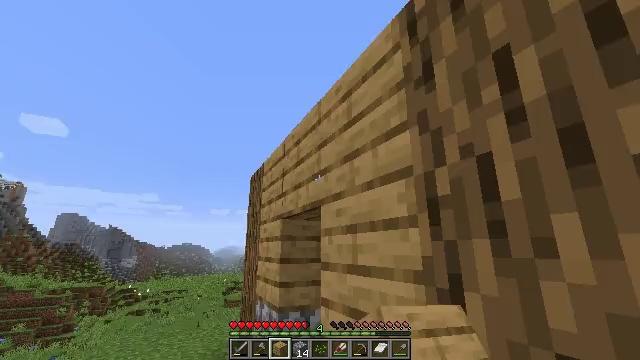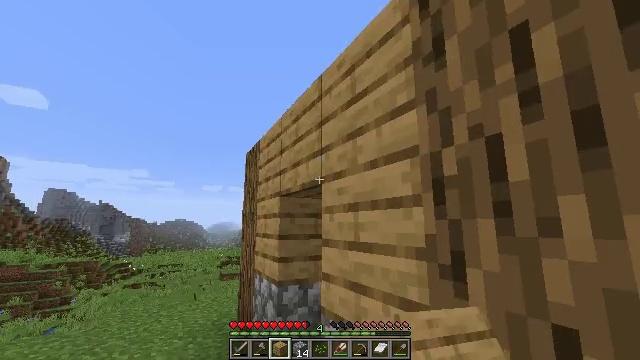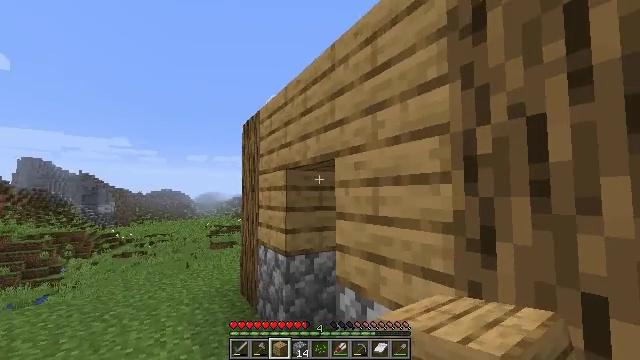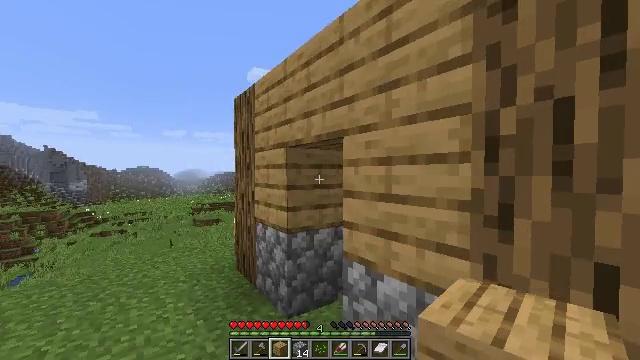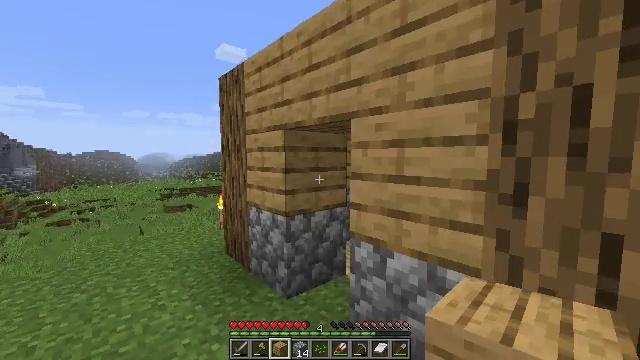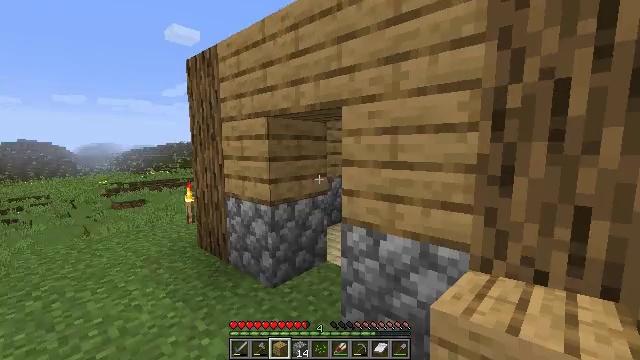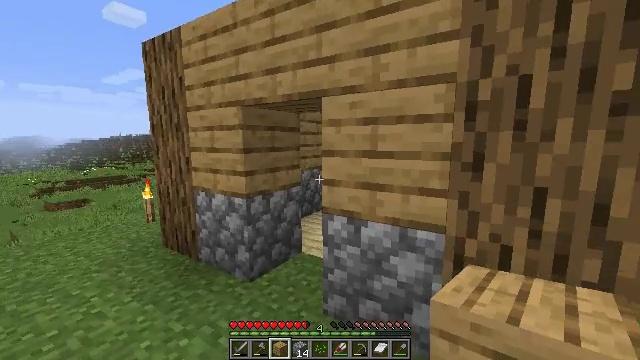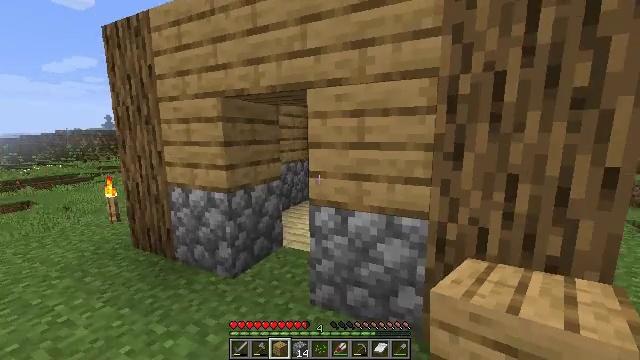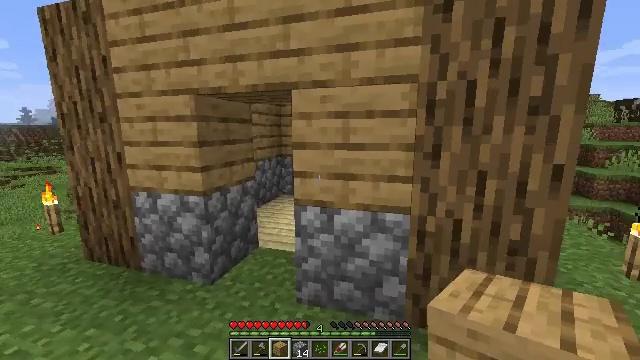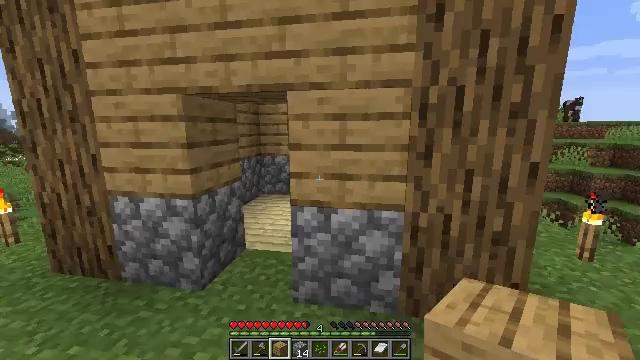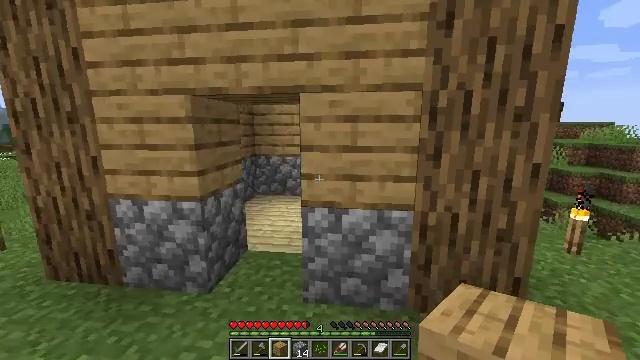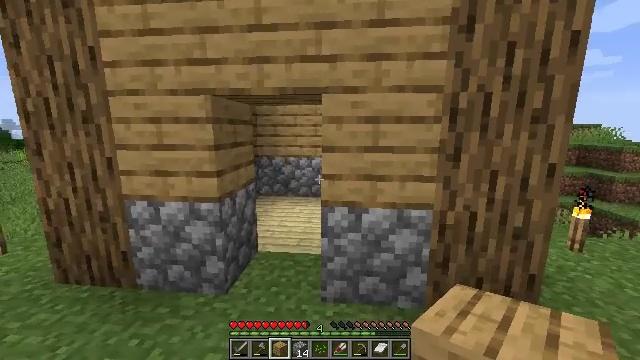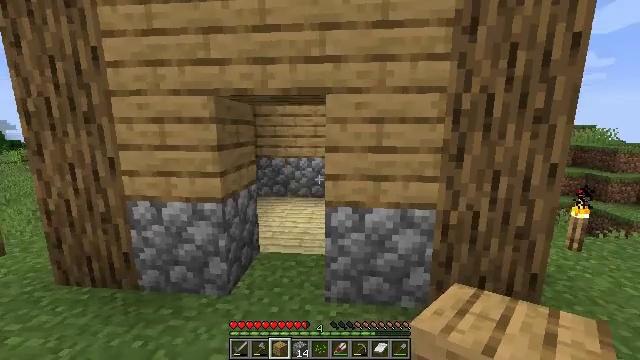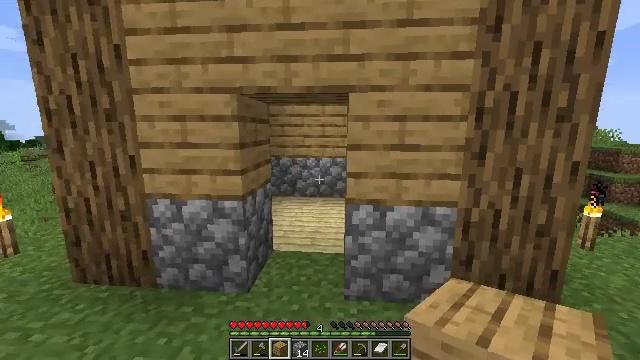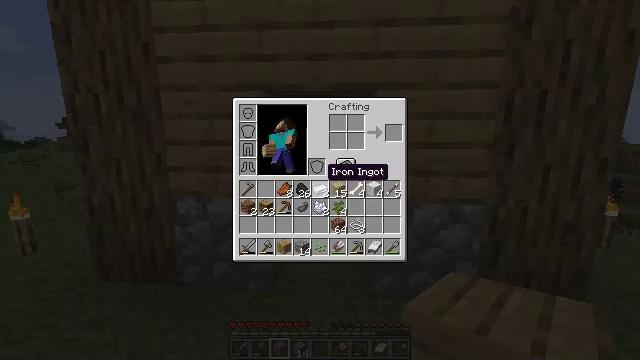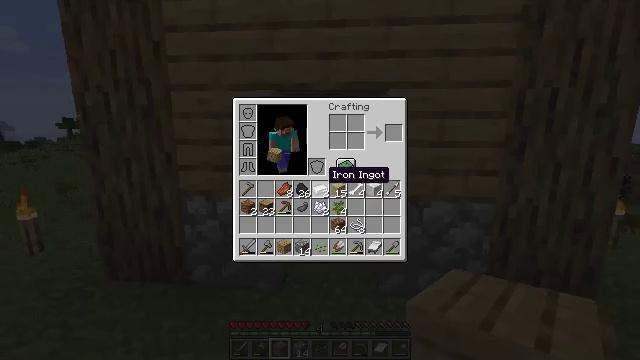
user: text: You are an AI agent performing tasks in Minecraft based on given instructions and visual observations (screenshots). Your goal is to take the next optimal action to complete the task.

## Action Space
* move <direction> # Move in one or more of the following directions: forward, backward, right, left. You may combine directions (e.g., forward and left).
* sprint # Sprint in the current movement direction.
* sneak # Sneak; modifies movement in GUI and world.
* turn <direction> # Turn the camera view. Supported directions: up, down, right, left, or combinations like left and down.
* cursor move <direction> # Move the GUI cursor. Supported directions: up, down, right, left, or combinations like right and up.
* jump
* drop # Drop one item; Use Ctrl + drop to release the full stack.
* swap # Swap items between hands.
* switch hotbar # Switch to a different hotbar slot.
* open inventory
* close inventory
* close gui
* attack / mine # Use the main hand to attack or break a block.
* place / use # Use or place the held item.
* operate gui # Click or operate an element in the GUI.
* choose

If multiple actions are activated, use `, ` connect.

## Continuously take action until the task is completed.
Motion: motion action
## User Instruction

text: In the crafting grid, turn an oak log into oak planks.
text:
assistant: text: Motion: move left, turn right and down
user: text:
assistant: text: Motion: move left, turn right and down
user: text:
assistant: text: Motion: move left, turn right and down
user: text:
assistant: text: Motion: move left, turn right and down
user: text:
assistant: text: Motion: move left, turn right and down
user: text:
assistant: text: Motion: move left, turn right and down
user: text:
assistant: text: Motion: move left, turn right and down
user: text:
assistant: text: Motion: move left, turn right
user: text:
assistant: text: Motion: move left, turn right
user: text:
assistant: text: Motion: move left, turn right
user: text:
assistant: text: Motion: move left, turn right
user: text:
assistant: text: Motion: move left
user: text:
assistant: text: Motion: move left
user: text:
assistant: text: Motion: open inventory
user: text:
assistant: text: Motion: open inventory
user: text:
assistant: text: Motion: cursor move down, open inventory
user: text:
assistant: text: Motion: cursor move down, open inventory
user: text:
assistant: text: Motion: cursor move down
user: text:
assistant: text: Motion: cursor move down
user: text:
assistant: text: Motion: no_op
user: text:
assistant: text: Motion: no_op
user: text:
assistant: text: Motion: sneak, cursor move left
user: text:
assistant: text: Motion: sneak, cursor move left
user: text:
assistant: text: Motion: sneak
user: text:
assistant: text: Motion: sneak
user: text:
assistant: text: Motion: sneak
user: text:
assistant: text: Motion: sneak
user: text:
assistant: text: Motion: sneak
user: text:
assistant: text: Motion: sneak, operate gui
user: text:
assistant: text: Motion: sneak, operate gui